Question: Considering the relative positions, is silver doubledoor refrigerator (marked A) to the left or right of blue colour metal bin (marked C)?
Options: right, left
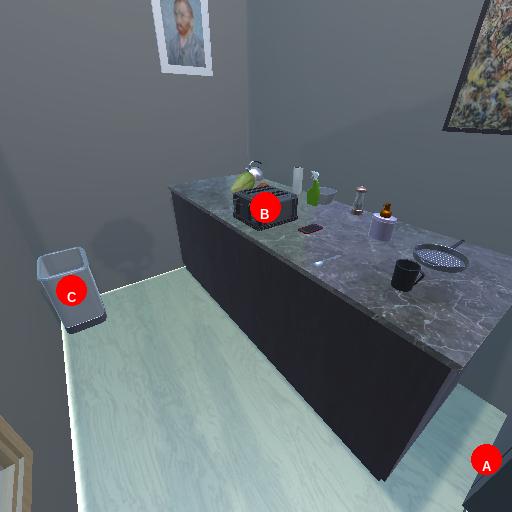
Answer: right